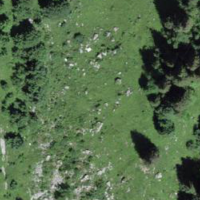
EUNIS habitat code: 32
Species observed at this site:
Astrantia major